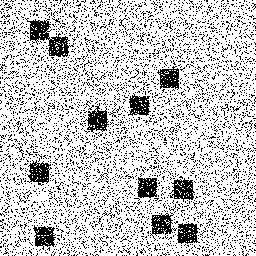
Squares: 11
Triangles: 0
Stars: 0
Total shapes: 11